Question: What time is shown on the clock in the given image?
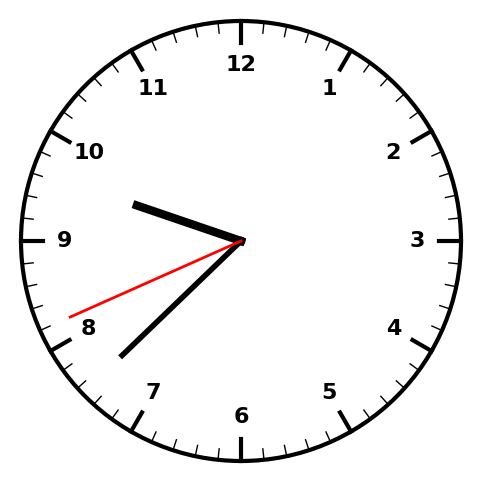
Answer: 09:37:41